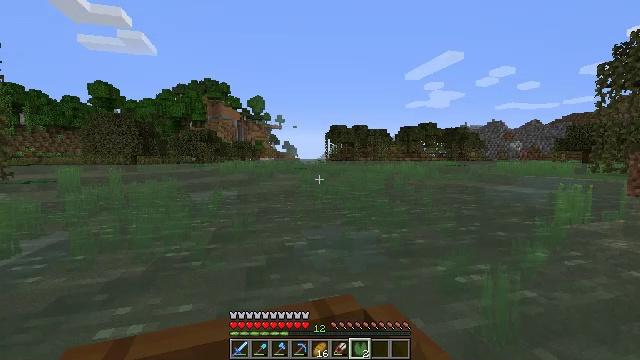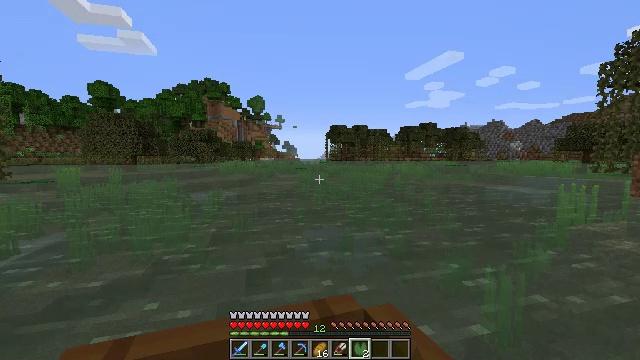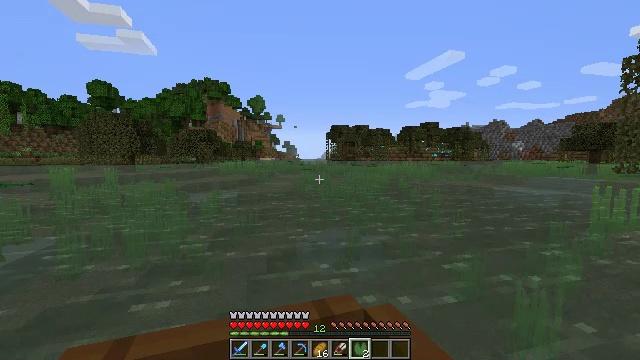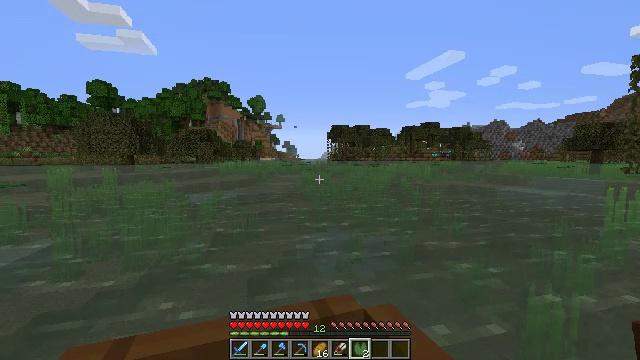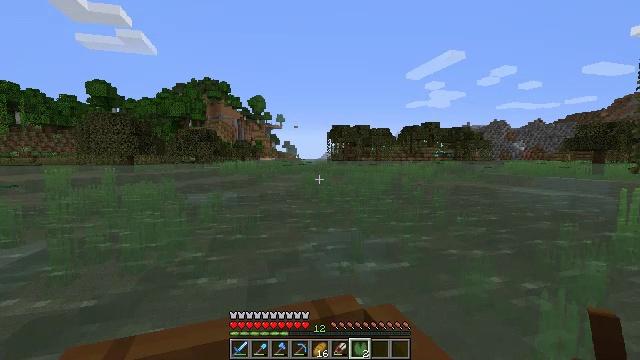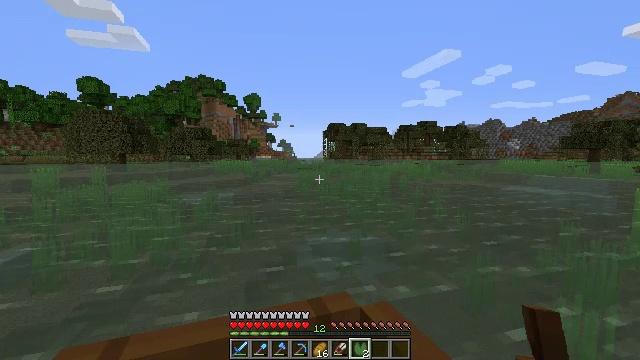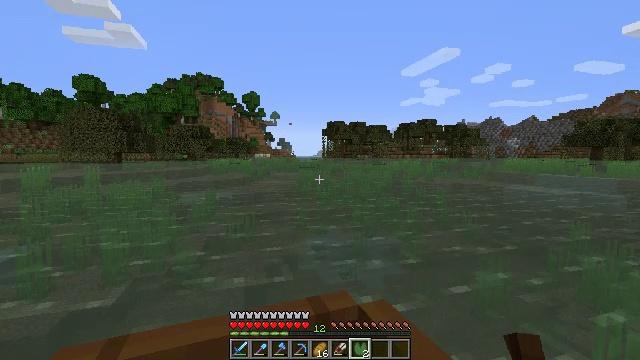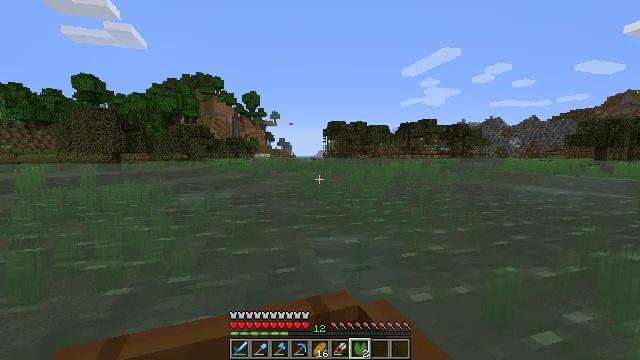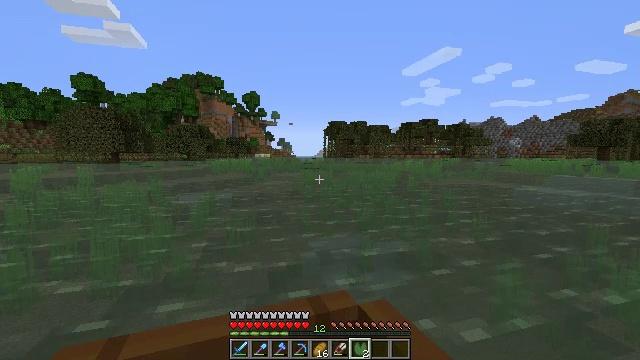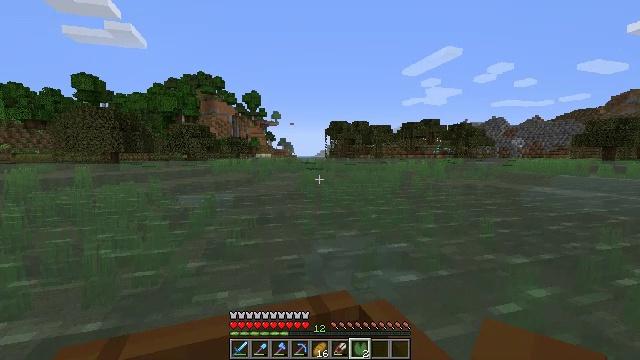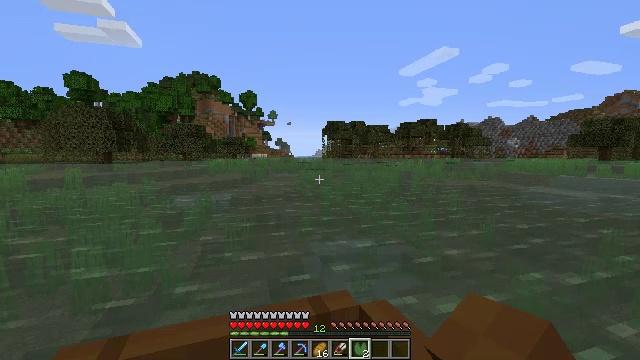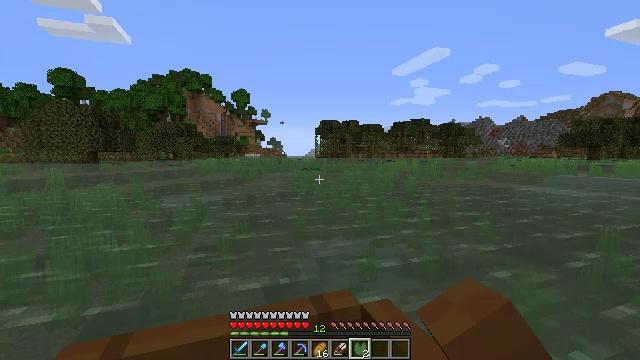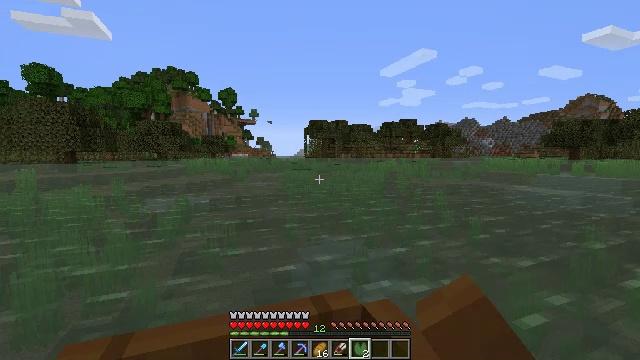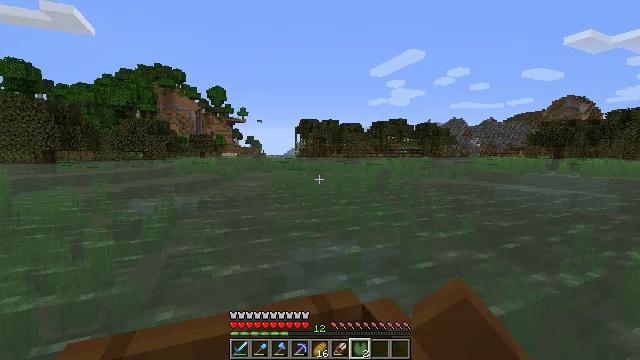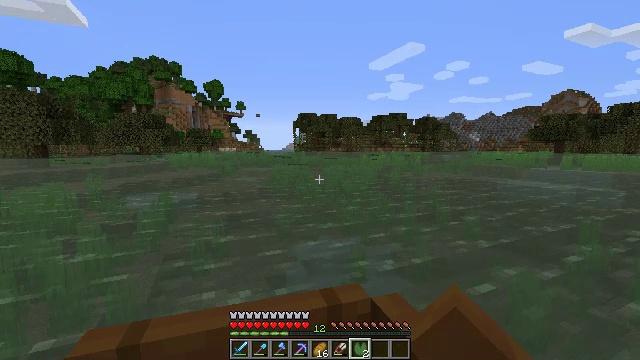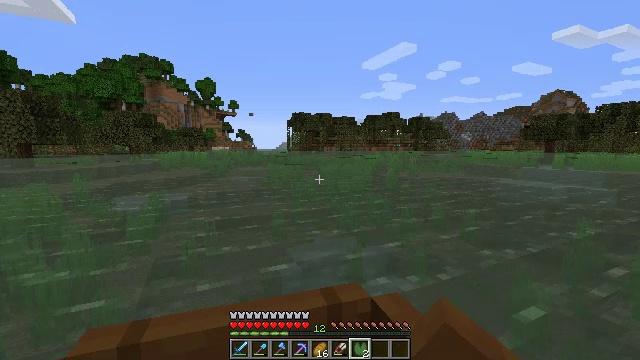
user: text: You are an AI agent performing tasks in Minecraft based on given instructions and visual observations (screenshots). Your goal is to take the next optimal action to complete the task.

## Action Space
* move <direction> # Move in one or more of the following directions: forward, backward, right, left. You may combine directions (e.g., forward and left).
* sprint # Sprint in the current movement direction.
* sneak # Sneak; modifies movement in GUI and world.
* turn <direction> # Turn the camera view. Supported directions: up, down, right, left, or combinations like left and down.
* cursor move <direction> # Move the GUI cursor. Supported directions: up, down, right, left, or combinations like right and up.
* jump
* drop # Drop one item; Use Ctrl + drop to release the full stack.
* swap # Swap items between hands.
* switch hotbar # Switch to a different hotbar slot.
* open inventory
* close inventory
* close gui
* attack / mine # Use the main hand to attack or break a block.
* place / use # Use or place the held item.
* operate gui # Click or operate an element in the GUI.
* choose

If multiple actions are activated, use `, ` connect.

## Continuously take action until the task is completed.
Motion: motion action
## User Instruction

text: Gather seagrass near the seafloor.
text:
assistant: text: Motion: move forward
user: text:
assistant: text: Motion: move forward
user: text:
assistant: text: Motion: move forward
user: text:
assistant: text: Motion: move forward
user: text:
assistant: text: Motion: move forward
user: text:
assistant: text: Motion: move forward
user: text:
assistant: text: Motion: move forward
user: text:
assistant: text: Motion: move forward
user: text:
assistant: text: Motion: move forward and move right
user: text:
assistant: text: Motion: move forward and move right
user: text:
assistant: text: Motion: move forward and move right
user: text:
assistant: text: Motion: move forward
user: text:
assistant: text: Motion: move forward
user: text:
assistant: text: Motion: move forward, turn left and down
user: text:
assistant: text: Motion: move forward
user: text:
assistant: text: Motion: move forward, turn left
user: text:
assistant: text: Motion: move forward
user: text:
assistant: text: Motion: move forward
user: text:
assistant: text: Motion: move forward
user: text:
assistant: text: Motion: move forward
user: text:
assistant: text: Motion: move forward
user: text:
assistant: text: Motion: move forward
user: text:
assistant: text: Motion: move forward
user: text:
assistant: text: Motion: move forward and move right
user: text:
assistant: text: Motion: move forward and move right
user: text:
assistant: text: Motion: move forward and move right, turn up
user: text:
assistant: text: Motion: move forward
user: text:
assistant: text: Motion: move forward
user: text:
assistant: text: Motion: move forward
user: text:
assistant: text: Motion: move forward